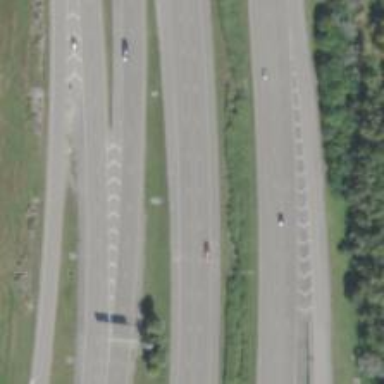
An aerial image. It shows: Primary link highway.